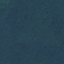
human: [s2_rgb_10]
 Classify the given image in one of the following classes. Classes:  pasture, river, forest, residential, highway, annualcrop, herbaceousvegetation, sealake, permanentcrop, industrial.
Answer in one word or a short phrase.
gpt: Forest